Question: I've added a button on cell of my table view like this-
'''
UIButton* checkBoxBtn = [UIButton buttonWithType:UIButtonTypeCustom];
[checkBoxBtn setBackgroundImage:[UIImage imageNamed:@"check_normal.png"] forState:UIControlStateNormal];
[checkBoxBtn addTarget:self action:@selector(checkBoxAction:) forControlEvents:UIControlEventTouchUpInside];
checkBoxBtn.tag = indexPath.row;
[cell.contentView addSubview:checkBoxBtn];
'''
and this is my checkBoxAction
'''
-(void) checkBoxAction: (UIButton *)sender
{
NSInteger i =sender.tag + 1;
float perc = (i*100/18.0);
NSLog(@"%.2f",perc);
NSString* percentageStr = [[NSString alloc] initWithFormat:@"%3.2f%%(%d out of 18)",perc, i];
barTitle.text = percentageStr;
barFGImage.hidden = NO;
if (perc == 100.00) {
[barFGImage setFrame:CGRectMake(barFGImage.frame.origin.x, barFGImage.frame.origin.y, 276.0, barFGImage.frame.size.height)];
}
else
[barFGImage setFrame:CGRectMake(barFGImage.frame.origin.x, barFGImage.frame.origin.y, 280*perc/100, barFGImage.frame.size.height)];
[sender setBackgroundImage:[UIImage imageNamed:@"check_select.png"] forState:UIControlStateNormal];
sender.userInteractionEnabled = NO;
}
'''
And every thing OK for now, but i want to show an alert when user press 'checkBoxBtn' and if user press OK then the 'checkBoxAction' should called.I know we have 'UIAlertView' delegate method
'''
- (void)alertView:(UIAlertView *)alertView clickedButtonAtIndex:(NSInteger)buttonIndex
'''
But problem is that how to get checkBoxBtn in it?
It is OK with Midhun MP's answer, but i want one more thing- in my cell i have three labels and a button , with the click on check box i want to change label 'Due in 6 days' along with other stuff that we done in my 'checkBoxAction' method
Please help me. Thanks.
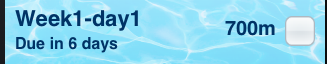
Answer: For achieving this you need to implement the '- (void)alertView:(UIAlertView *)alertView clickedButtonAtIndex:(NSInteger)buttonIndex' delegate method.
You can do it like:
Declare a UIButton instance in .h
like:
'''
UIButton *button;
'''
Change the button adding method like:
'''
UIButton* checkBoxBtn = [UIButton buttonWithType:UIButtonTypeCustom];
[checkBoxBtn setBackgroundImage:[UIImage imageNamed:@"check_normal.png"] forState:UIControlStateNormal];
[checkBoxBtn addTarget:self action:@selector(showAlert:) forControlEvents:UIControlEventTouchUpInside];
checkBoxBtn.tag = indexPath.row;
[cell.contentView addSubview:checkBoxBtn];
- (void) showAlert:(id)sender
{
button = (UIButton *)sender
UIAlertView *alert = [[UIAlertView alloc]initWithTitle:@"Title" message:@"Message" delegate:self cancelButtonTitle:@"OK" otherButtonTitles: @"Cancel"];
}
- (void)alertView:(UIAlertView *)alertView clickedButtonAtIndex:(NSInteger)buttonIndex
{
if(buttonIndex == 0)
{
[self checkBoxAction:button];
}
}
'''
For getting the label:
Add a tag to the label in 'cellForRowAtIndexPath:' like:
'''
statusText.tag = 7;
[cell.contentView addSubview:statusText];
'''
And you can get the label using the following code:
'''
UILabel *tempLabel = (UIlabel *)[[button superview] viewWithTag:7];
tempLabel.text = @"Midhun";
'''